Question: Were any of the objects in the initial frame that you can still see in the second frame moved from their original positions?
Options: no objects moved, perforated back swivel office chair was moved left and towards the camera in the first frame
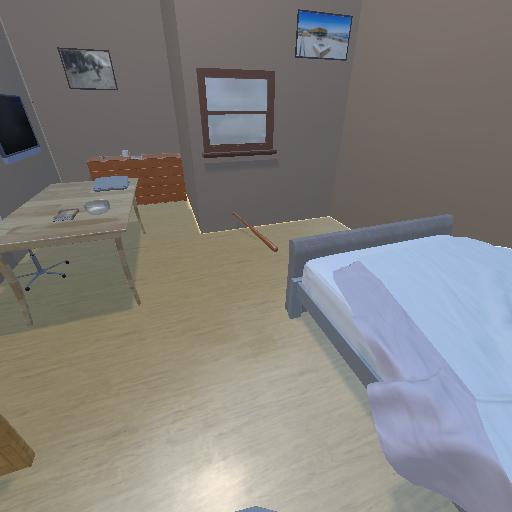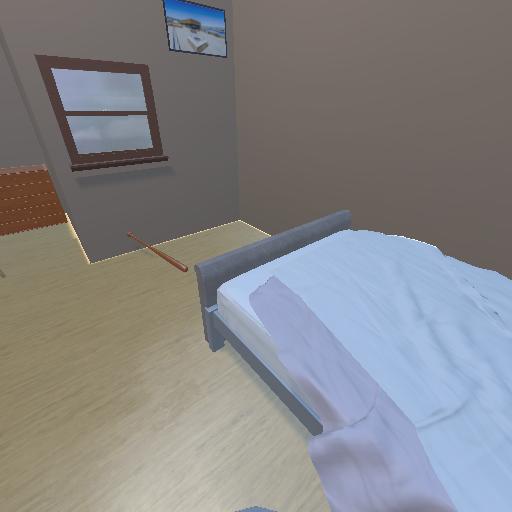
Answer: no objects moved